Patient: sex F, age 61
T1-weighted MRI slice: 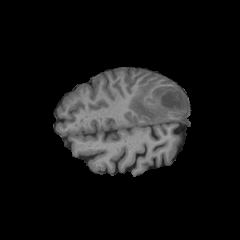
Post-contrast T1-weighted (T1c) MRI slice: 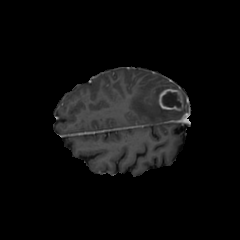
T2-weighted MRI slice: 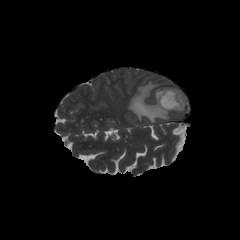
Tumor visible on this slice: yes
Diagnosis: Glioblastoma, IDH-wildtype
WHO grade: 4